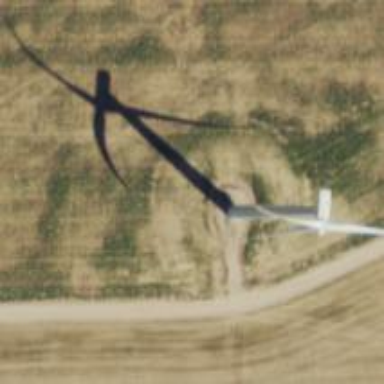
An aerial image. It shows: Wind generator powered by horizontal-axis wind turbine.